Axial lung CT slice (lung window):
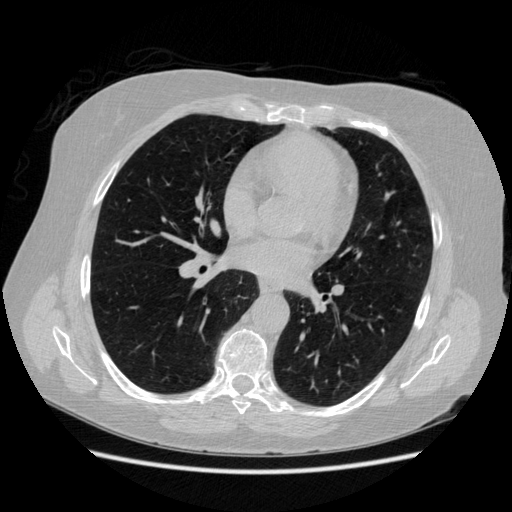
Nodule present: no